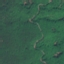
Label: Forest